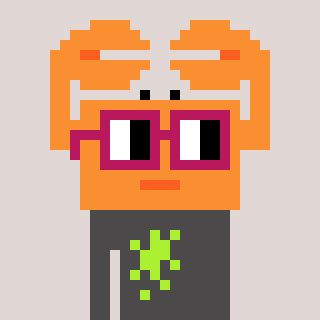
a pixel art character with square dark red glasses, a crab-shaped head and a grayscale-colored body on a warm background